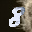
Label: 8